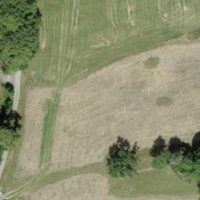
EUNIS habitat code: 24
Species observed at this site:
Echium vulgare